RGB frame:
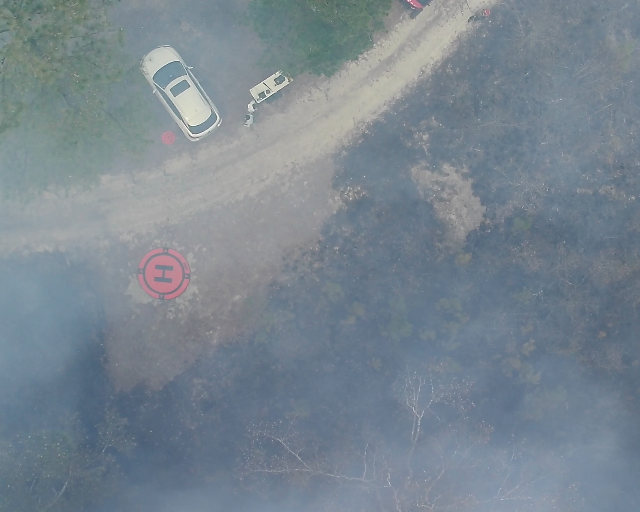
Thermal frame:
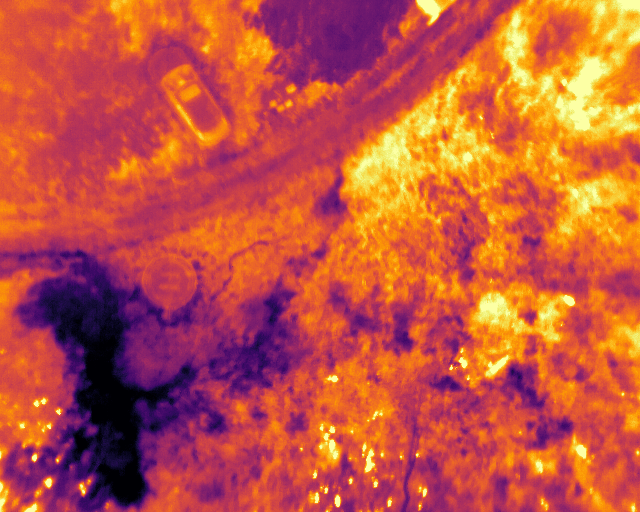
Captured: 2026-02-26 03:11:51
Pixels at or above 80 °C: 12 (fraction of frame: 3.662109375e-05)